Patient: sex F, age 62
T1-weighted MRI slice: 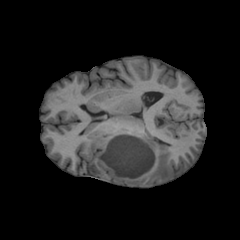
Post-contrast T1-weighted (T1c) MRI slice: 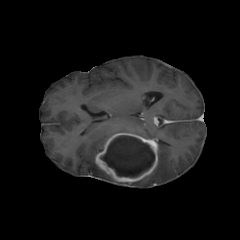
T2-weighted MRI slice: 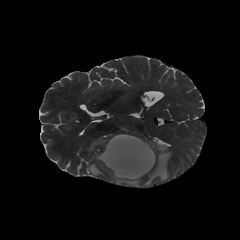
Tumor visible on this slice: yes
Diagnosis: Glioblastoma, IDH-wildtype
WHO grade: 4